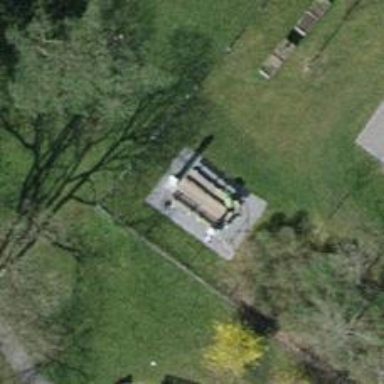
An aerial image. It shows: Brown picnic table located in leisure land area.